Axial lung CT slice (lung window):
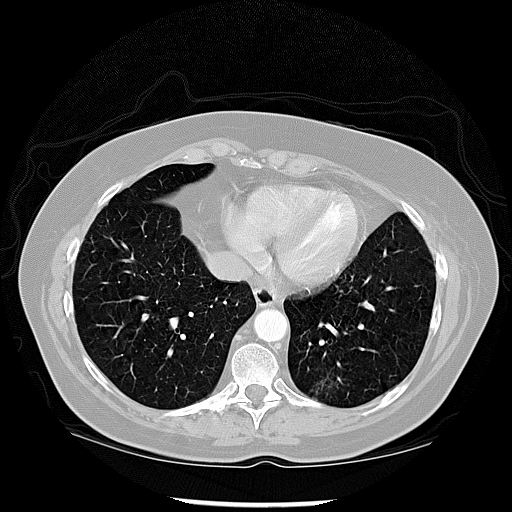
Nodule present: no